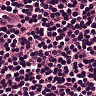
Metastatic tissue present: no